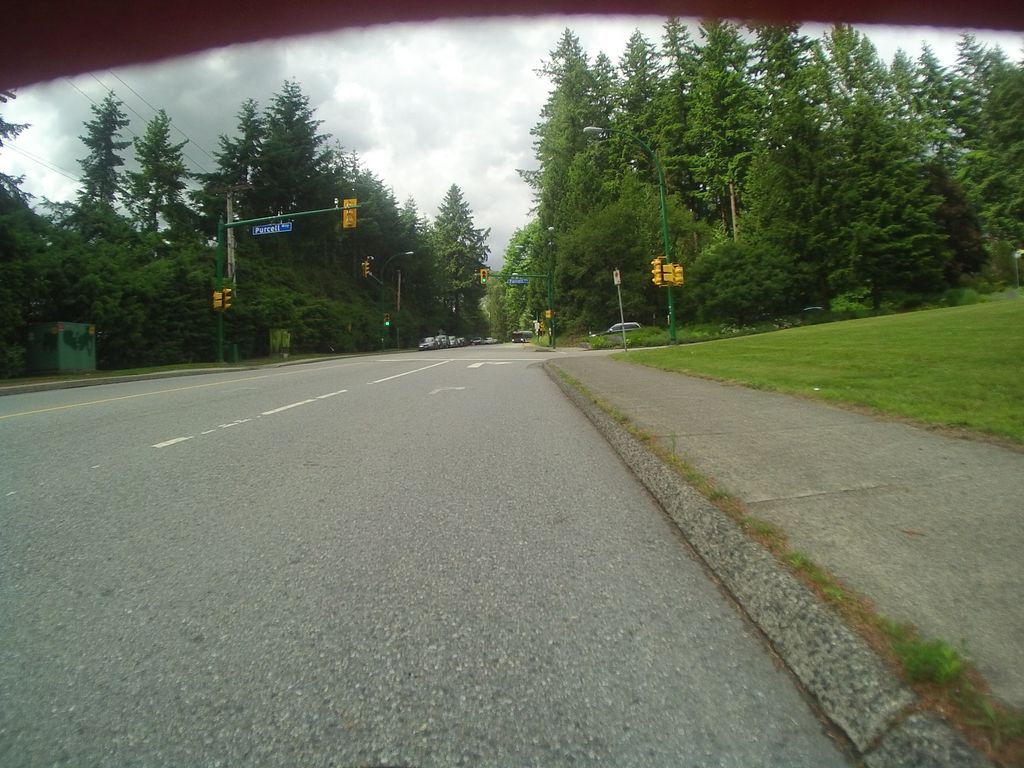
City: vancouver